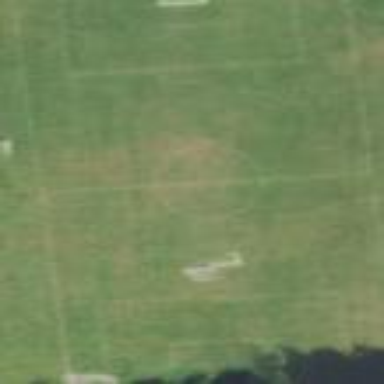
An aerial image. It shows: Soccer pitch for leisureland activities.